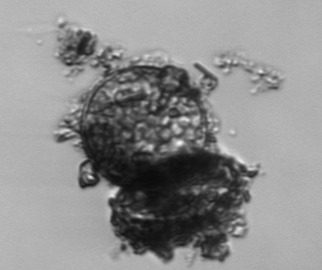
Label: Thalassiosira_TAG_external_detritus